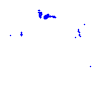
Particle: kaon